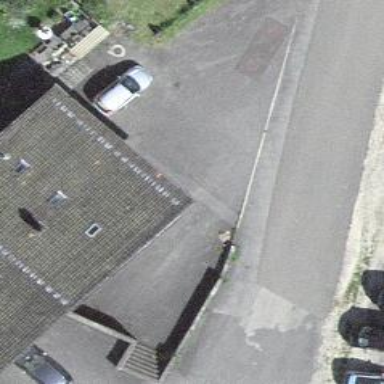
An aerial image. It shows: Post box is visible.